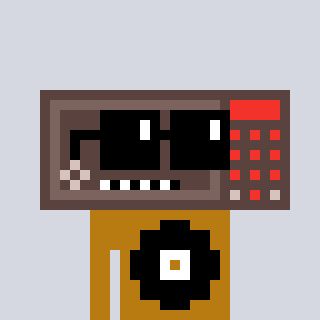
a pixel art character with square black sunglasses, a wallsafe-shaped head and a gold-colored body on a cool background